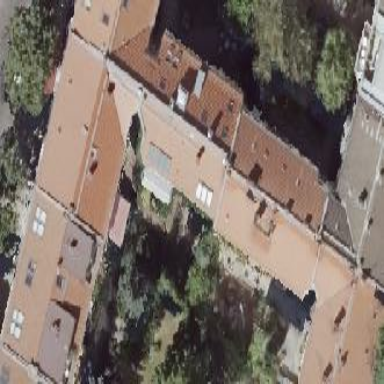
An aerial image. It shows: Gabled roof on building that houses apartments.